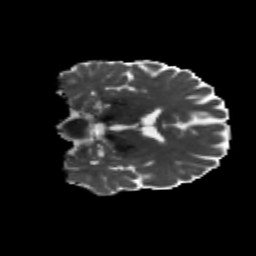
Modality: MD
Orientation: coronal
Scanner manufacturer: siemens
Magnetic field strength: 3 T
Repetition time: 8.8 s
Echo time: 0.085 s